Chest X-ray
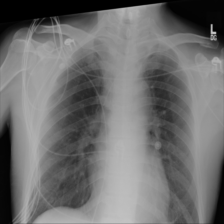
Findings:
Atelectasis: negative
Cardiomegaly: negative
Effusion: negative
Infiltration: negative
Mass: negative
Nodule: negative
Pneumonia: negative
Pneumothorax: negative
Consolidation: negative
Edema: negative
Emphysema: negative
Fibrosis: negative
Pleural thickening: negative
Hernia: negative